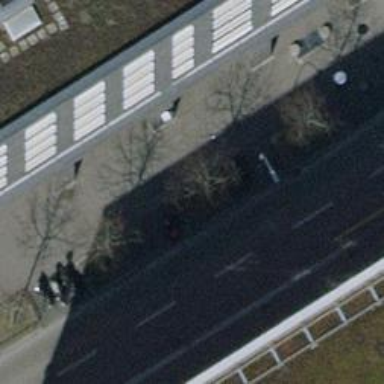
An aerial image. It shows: Bicycle parking area with bollard.